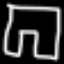
Label: pants